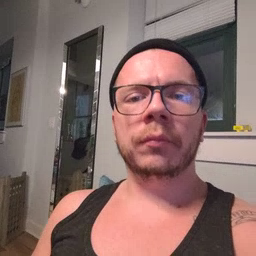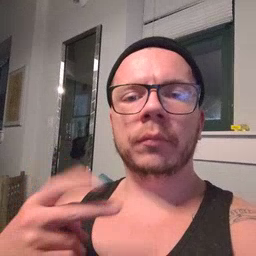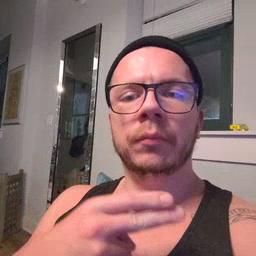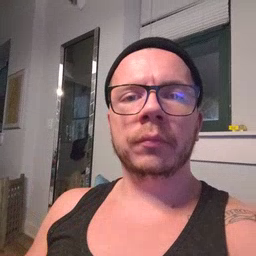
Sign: scissors